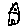
Label: house